Question: '''
<div id="top">
<table>
<tbody>
<tr>
<td>Cell number one content...</td>
<td>Cell number two content...</td>
</tr>
<tbody>
</table>
</div>
'''
Presumably, this CSS should select the entire first cell blue and the second red:
'''
div#top table tbody tr:first-child {
background-color:blue;
}
div#top table tbody tr + tr {
background-color:red;
}
'''
Instead, this is what happens:

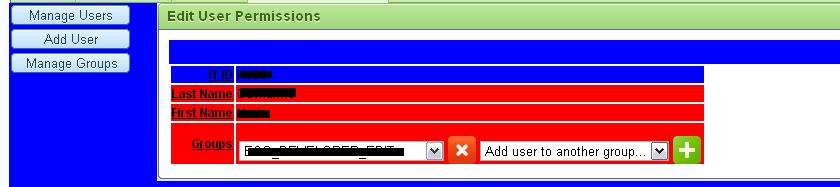
Answer: Not quite. :first-child in your case means "a TR which is the FIRST CHILD of a TBODY". it doesn't mean "the first child element of a TR" (the TD).
As such, you're applying the blue to the table row, not the first td that happens to be a child of tr.
if you want the first td only, then:
'''
div#top .... tr td:first-child { background-color: blue; }
'''